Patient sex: M
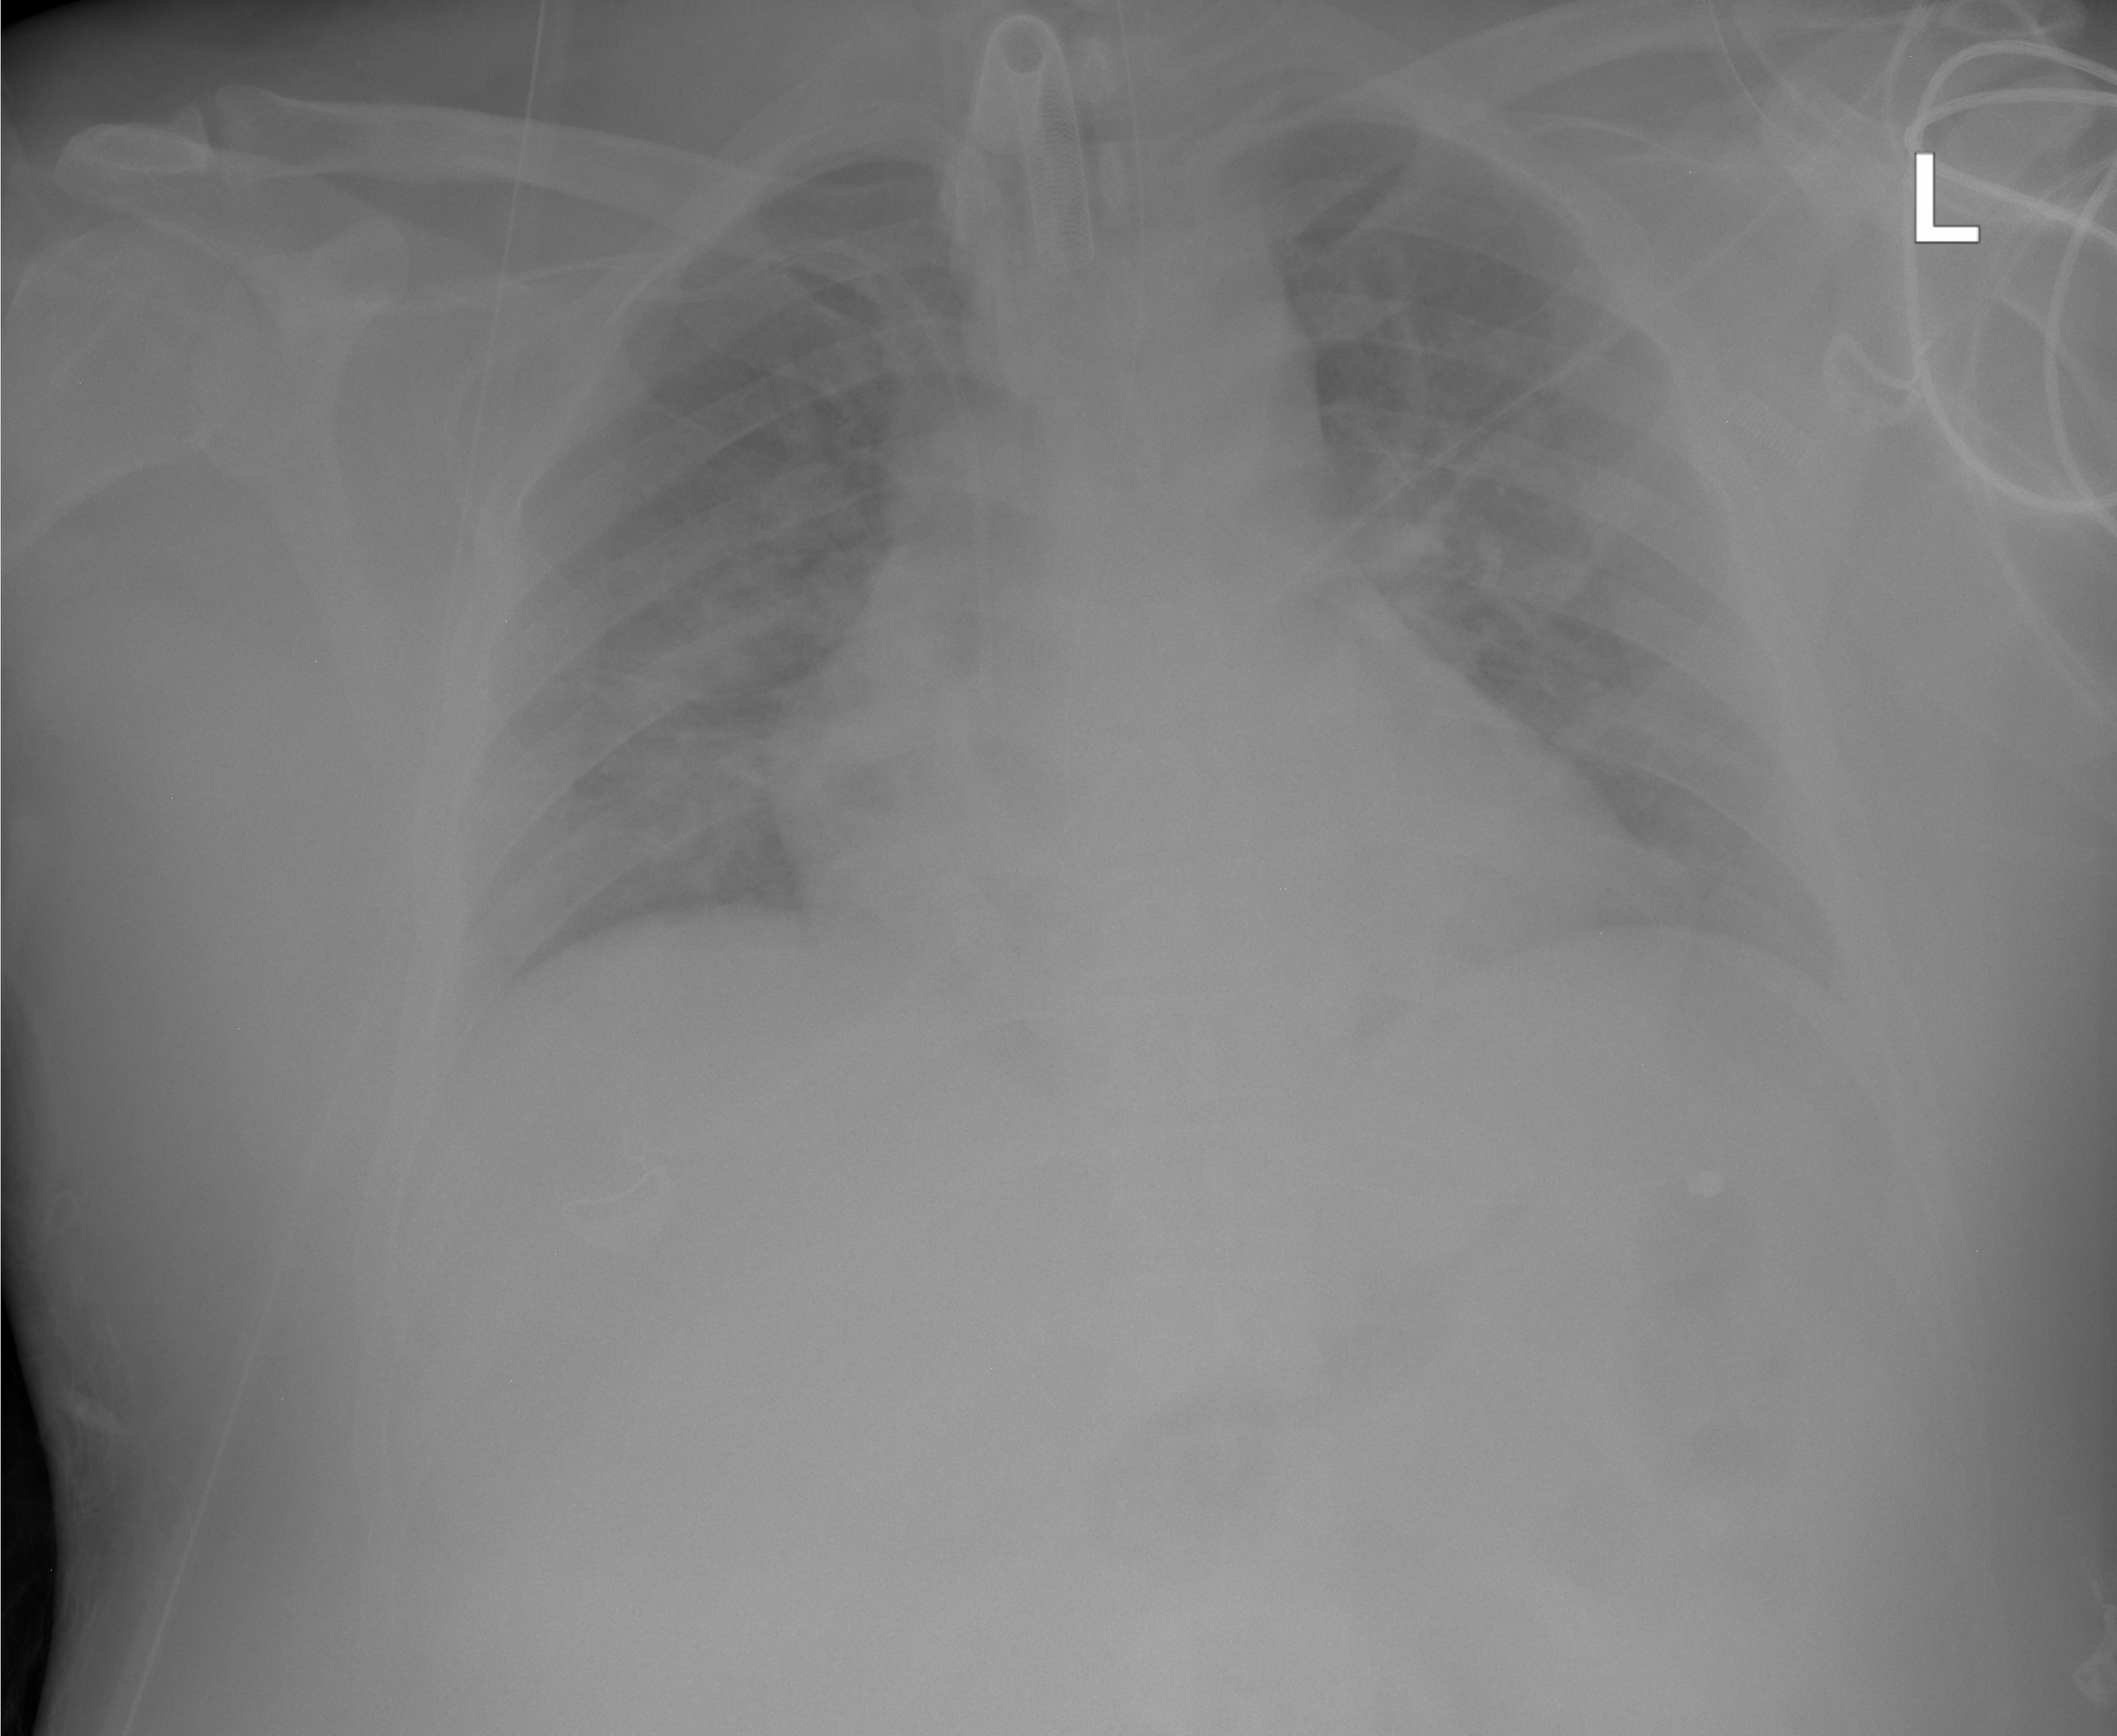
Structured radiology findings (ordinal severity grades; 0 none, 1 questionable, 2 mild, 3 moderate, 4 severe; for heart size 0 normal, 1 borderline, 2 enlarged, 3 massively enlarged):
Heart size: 2
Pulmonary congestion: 2
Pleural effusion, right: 0
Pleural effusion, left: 0
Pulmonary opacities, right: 0
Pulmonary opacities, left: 0
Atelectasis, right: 2
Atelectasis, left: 0